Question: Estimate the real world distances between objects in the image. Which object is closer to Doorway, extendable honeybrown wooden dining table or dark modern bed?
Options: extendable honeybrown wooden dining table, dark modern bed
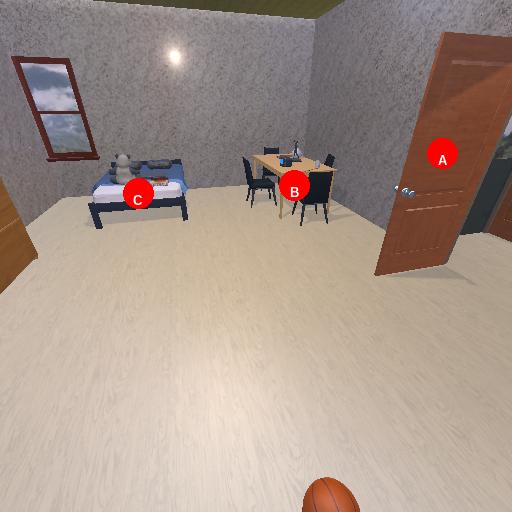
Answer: extendable honeybrown wooden dining table